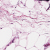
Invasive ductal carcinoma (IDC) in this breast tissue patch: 0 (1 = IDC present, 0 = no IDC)